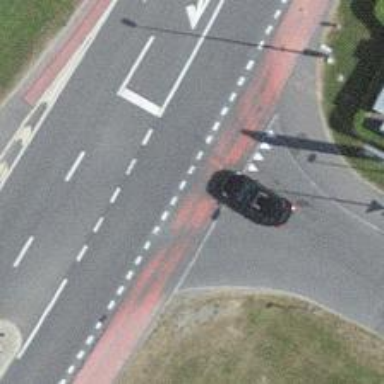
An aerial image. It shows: Marked crossing with surface markings on the road.